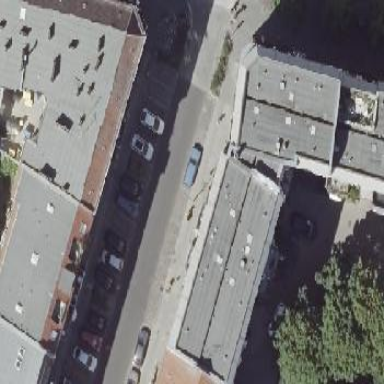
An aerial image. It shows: Residential building with double saltbox roof shape.